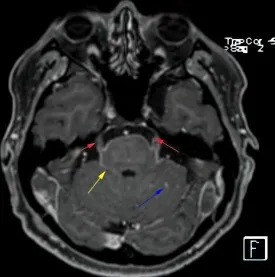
Axial post contrast fat saturated images of the brain: before . (A) Before treatment showing multiple small enhancing foci in the left cerebellar hemisphere (blue arrow), abnormal enhancement involving the perimesencephalic cistern (yellow arrow) and abnormal enhancement of the trigeminal nerve bilaterally (red arrows).
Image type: radiology (mri)